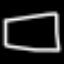
Label: square